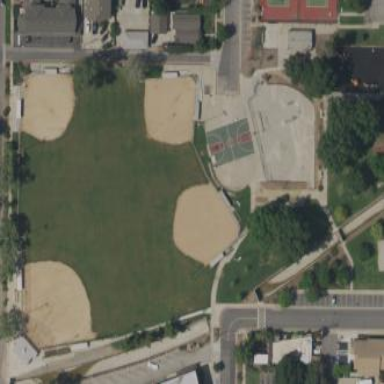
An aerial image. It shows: Baseball pitch for leisure and sports activities.